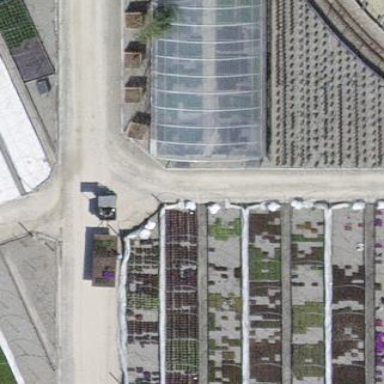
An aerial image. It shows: Greenhouse.